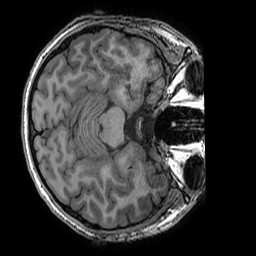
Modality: T1w
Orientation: axial
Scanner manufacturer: ge
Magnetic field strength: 3 T
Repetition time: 0.008156 s
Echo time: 0.00318 s